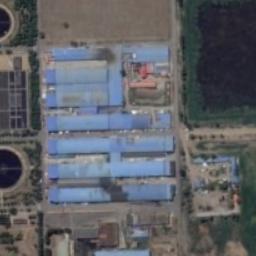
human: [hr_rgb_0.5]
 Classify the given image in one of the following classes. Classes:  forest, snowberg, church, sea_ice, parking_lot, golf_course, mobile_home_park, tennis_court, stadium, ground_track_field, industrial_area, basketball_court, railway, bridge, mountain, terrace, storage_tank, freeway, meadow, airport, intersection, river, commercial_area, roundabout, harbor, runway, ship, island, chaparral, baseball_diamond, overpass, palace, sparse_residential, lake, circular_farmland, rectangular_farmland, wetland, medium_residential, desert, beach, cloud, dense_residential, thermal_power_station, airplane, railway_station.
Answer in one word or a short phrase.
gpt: industrial_area